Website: home-depot
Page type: delivery-shipping
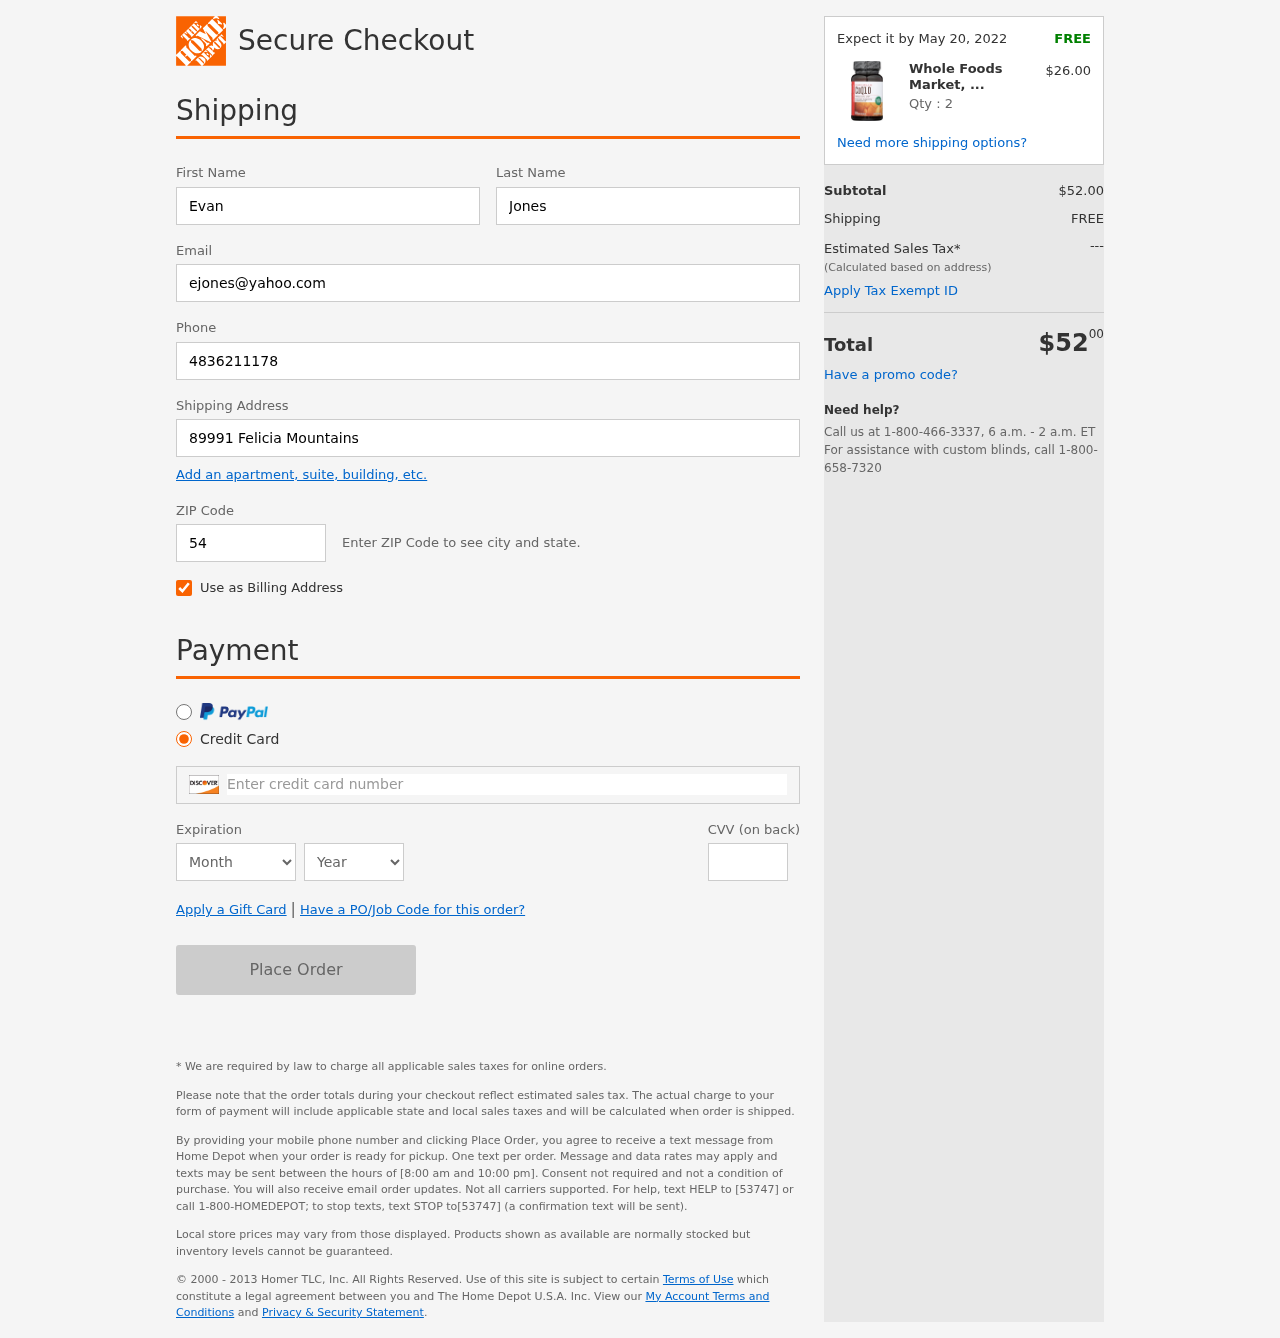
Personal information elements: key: PII_CARD_CVV
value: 565
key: PII_CARD_EXPIRY_MONTH
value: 10
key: PII_CARD_EXPIRY_YEAR
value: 30
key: PII_CARD_NUMBER
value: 6561 3916 9062 1199
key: PII_EMAIL
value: ejones@yahoo.com
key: PII_FIRSTNAME
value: Evan
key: PII_LASTNAME
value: Jones
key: PII_PHONE
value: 4836211178
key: PII_POSTCODE
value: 54620
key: PII_STREET
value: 89991 Felicia Mountains
Product elements: key: PRODUCT1_NAME
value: Whole Foods Market, CoQ10 100mg, 60 ct
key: PRODUCT1_PRICE
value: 26
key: PRODUCT1_QUANTITY
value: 2
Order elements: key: ORDER_DELIVERY_DATE
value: Expect it by May 20, 2022
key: ORDER_SUBTOTAL
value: $52.00
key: ORDER_SHIPPING_COST
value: FREE
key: ORDER_TOTAL
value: $5200